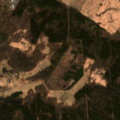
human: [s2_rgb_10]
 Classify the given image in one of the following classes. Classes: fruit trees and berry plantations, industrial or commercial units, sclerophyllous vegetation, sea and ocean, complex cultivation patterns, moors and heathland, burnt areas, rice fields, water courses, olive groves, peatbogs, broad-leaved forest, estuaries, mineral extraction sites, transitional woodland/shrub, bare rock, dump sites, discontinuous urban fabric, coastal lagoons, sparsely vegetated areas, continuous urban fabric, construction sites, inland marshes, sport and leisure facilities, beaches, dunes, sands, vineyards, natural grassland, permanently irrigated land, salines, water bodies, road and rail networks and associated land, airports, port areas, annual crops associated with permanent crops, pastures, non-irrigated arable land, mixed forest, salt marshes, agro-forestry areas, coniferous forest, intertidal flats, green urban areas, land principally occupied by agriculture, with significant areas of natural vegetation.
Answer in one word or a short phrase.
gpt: pastures, land principally occupied by agriculture, with significant areas of natural vegetation, coniferous forest